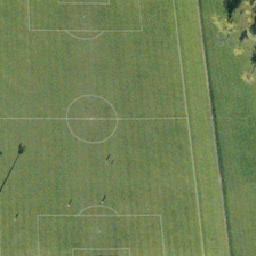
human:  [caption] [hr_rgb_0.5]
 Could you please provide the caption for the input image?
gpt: Some people are on the football field beside some green trees.

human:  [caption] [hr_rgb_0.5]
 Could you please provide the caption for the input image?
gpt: Some people are in the football field near some green trees.

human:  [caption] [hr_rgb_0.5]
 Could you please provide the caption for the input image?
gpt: There is a big soccer field.

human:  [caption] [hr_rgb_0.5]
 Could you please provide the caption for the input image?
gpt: there are some people on the big football field .

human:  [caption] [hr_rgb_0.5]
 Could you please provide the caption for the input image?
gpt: There is a big football field.